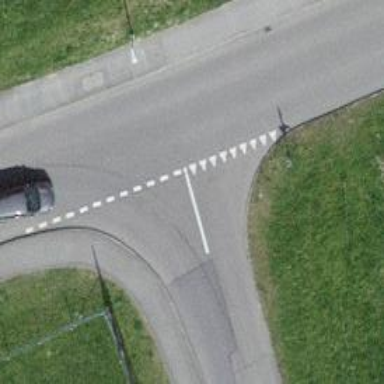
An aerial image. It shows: Road with "give way" sign.